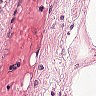
Metastatic tissue present: no